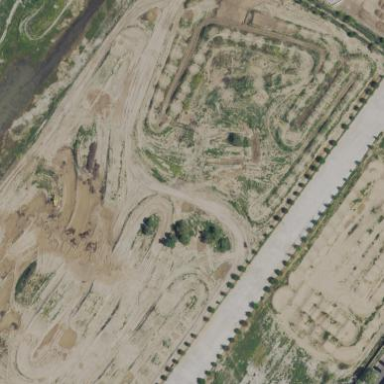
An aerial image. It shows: Motocross raceway with mud surface for racing.